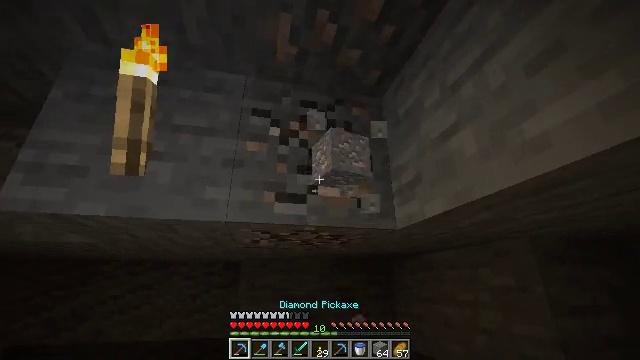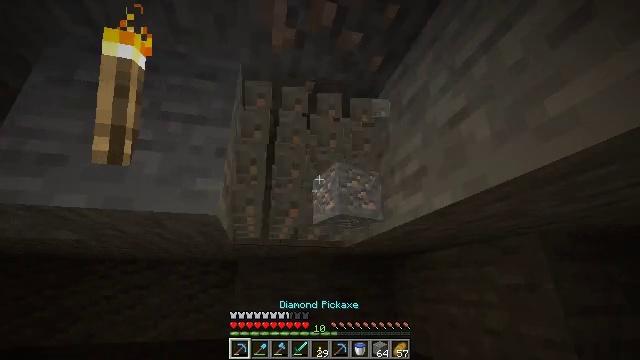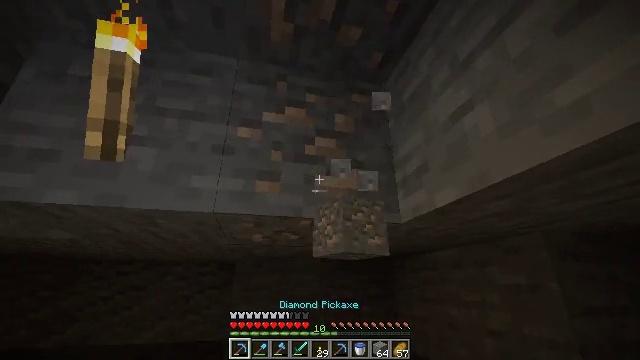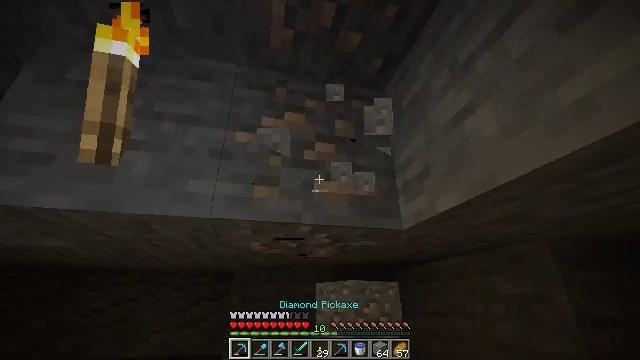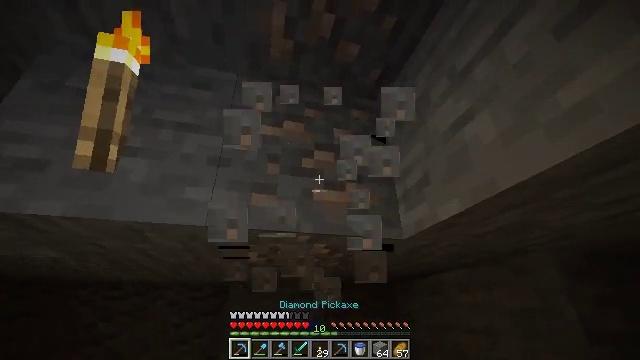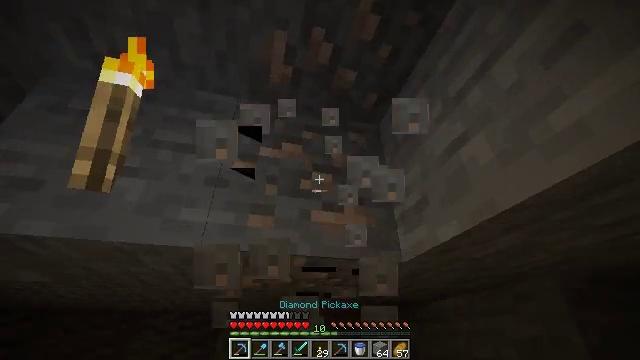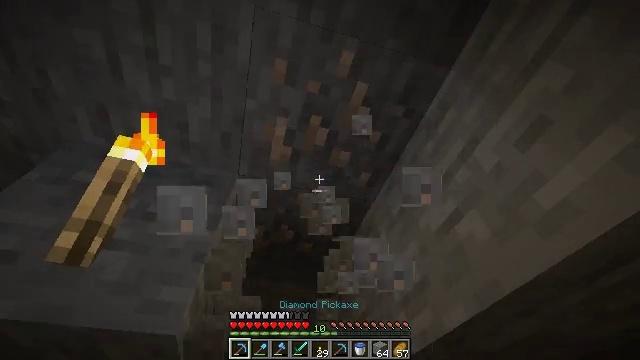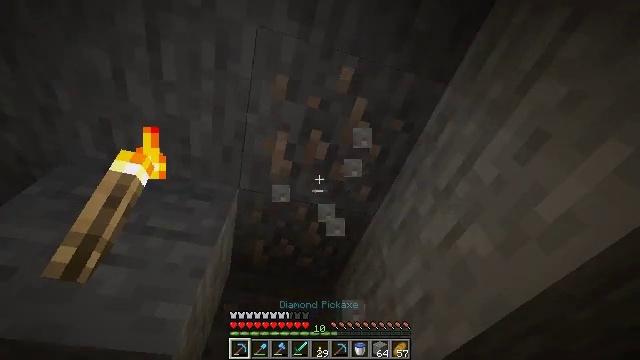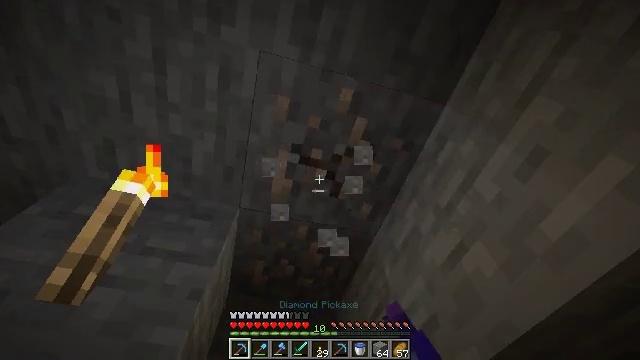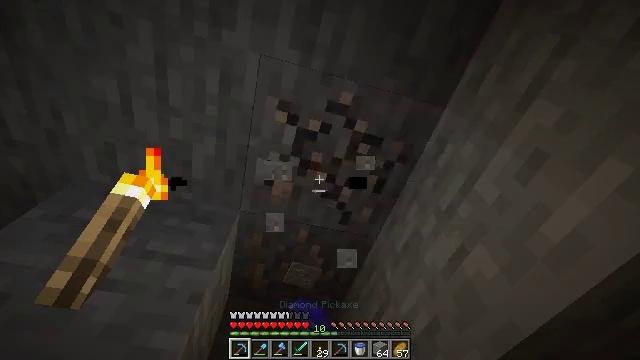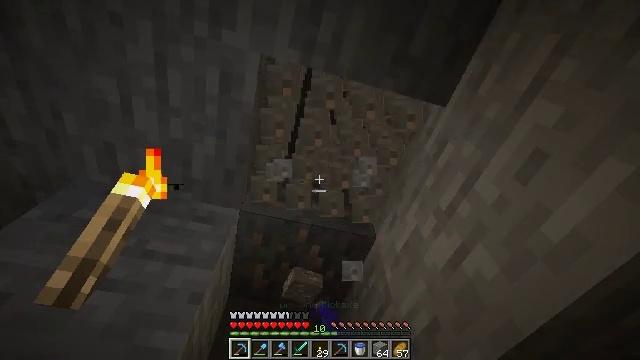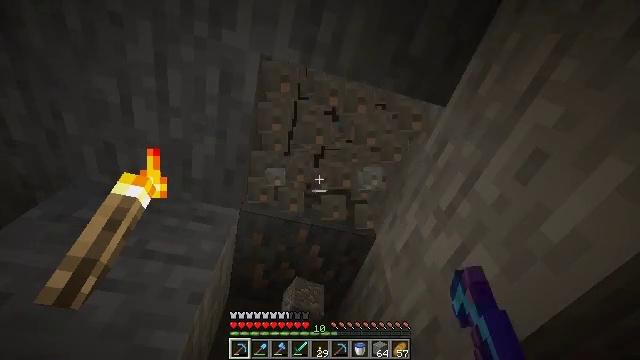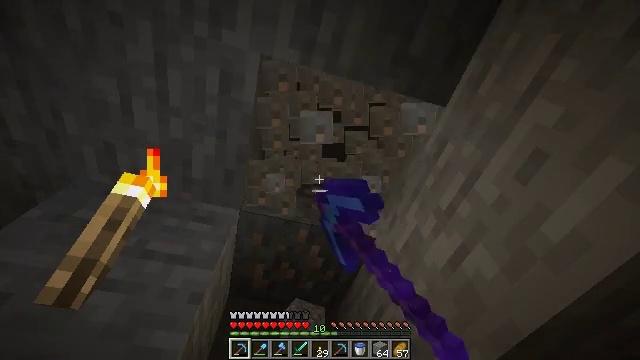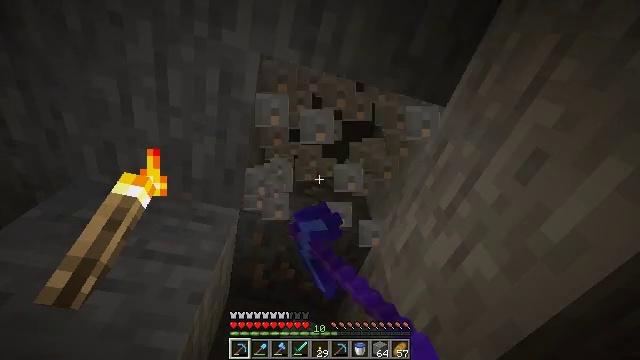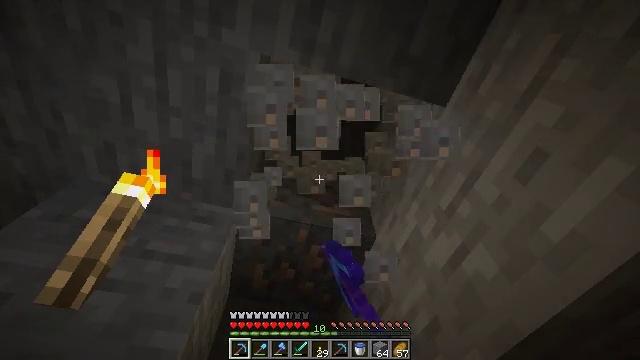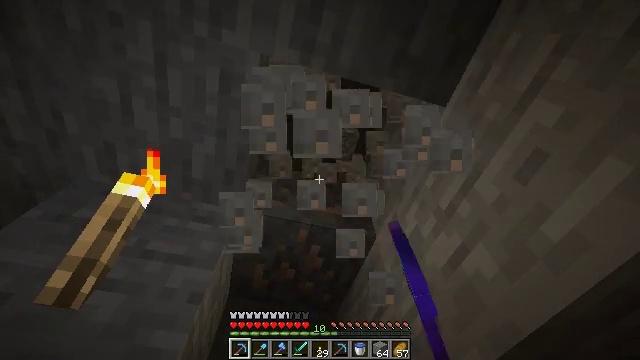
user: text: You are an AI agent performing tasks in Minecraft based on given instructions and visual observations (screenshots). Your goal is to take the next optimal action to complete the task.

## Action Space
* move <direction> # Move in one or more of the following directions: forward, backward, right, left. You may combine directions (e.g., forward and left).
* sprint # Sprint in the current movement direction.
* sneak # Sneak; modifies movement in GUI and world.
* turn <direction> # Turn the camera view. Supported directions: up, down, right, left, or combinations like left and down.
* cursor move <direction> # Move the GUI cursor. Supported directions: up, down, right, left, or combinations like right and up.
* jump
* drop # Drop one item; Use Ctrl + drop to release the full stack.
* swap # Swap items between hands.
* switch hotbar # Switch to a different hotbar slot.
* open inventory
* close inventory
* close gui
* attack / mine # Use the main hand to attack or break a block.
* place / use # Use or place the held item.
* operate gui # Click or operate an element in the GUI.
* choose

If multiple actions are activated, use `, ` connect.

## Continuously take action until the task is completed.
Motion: motion action
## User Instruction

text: Dig through stone to find iron ore.
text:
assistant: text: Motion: attack / mine
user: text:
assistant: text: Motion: attack / mine
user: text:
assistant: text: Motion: turn up, attack / mine
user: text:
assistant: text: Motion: turn up, attack / mine
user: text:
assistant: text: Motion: turn up, attack / mine
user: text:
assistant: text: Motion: turn right and up, attack / mine
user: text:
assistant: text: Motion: turn up, attack / mine
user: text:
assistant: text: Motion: turn up, attack / mine
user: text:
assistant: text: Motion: attack / mine
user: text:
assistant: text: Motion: attack / mine
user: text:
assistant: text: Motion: attack / mine
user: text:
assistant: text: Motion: attack / mine
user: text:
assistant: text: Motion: attack / mine
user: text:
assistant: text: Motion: attack / mine
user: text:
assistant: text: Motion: attack / mine
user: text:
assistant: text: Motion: attack / mine
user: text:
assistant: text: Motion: attack / mine
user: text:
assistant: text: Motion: turn down, attack / mine
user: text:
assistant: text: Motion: turn left and down, attack / mine
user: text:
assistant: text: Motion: attack / mine
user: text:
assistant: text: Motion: attack / mine
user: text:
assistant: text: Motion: attack / mine
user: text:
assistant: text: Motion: turn up, attack / mine
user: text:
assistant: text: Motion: attack / mine